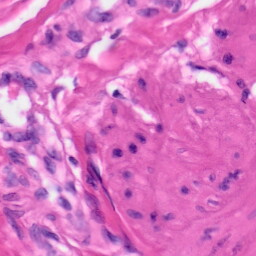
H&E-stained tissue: Skin